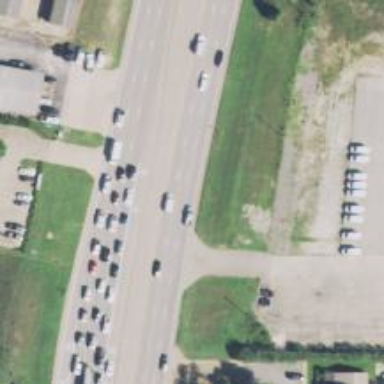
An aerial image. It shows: Asphalt road designated as trunk highway.